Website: crate-barrel
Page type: billing-address
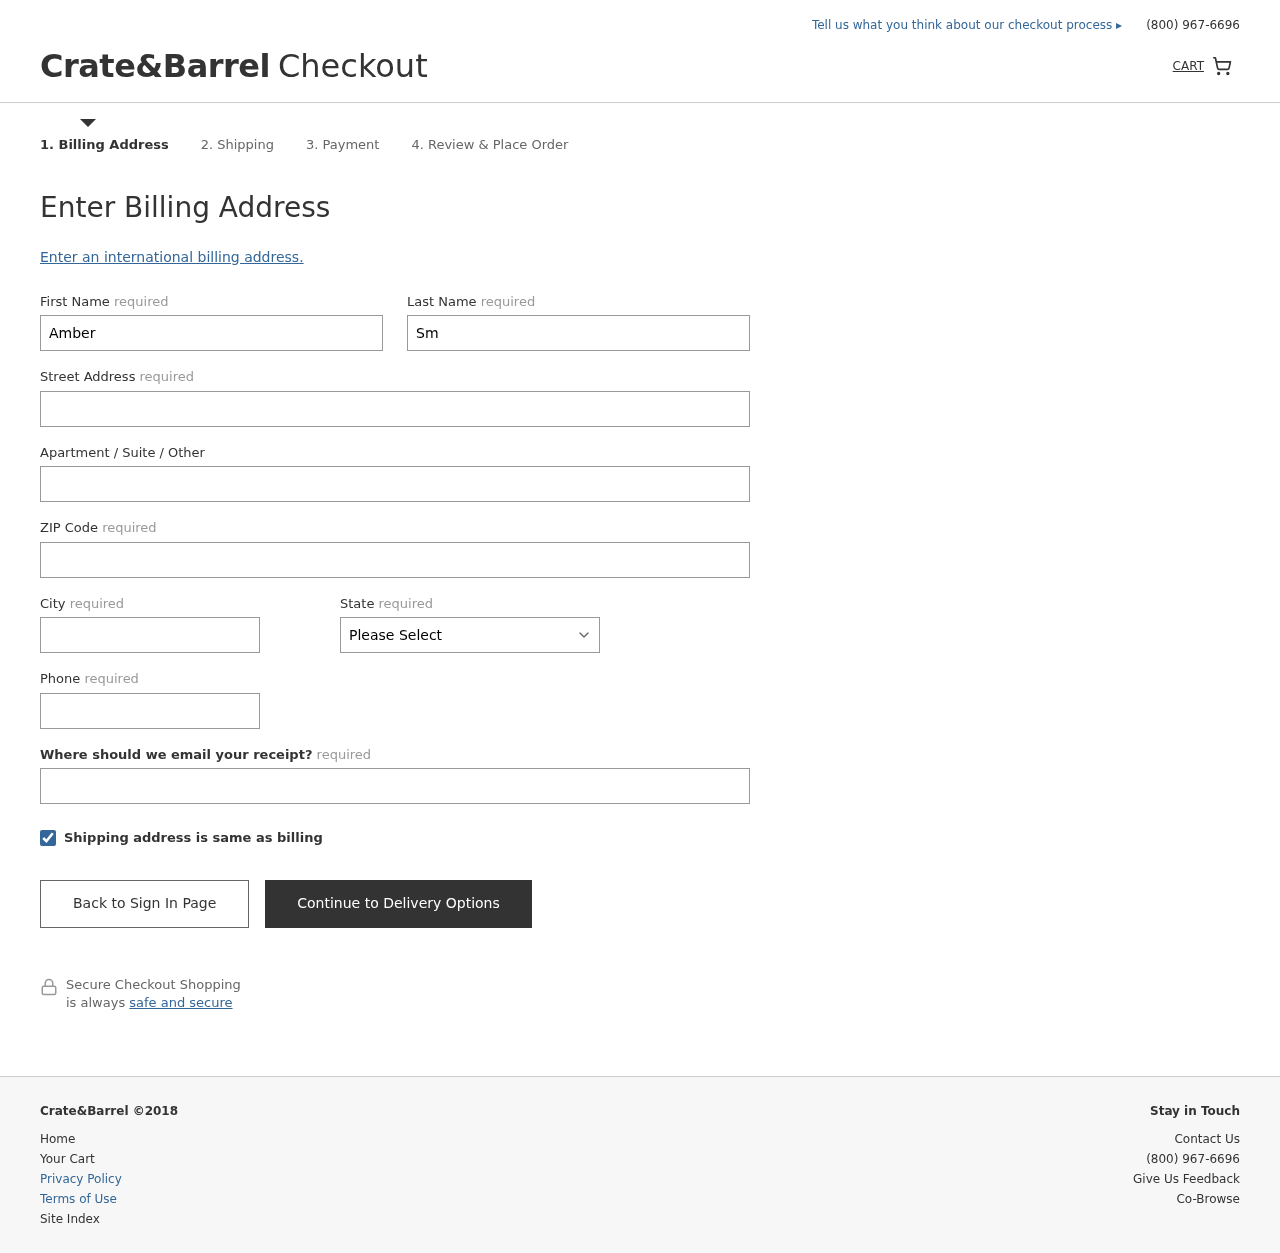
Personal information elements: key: PII_STATE
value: Alabama
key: PII_FIRSTNAME
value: Amber
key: PII_LASTNAME
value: Smith
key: PII_STREET
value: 669 Shaffer Avenue Suite 500
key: PII_POSTCODE
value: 93776
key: PII_CITY
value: Lake Lisa
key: PII_PHONE
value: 6023592427
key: PII_EMAIL
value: amber_smith@gmail.com